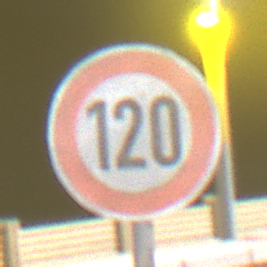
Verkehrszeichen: Geschwindigkeit120
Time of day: Night
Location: Outdoor (Urban)
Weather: PartlyCloudy
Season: NotSpecified
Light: Artificial